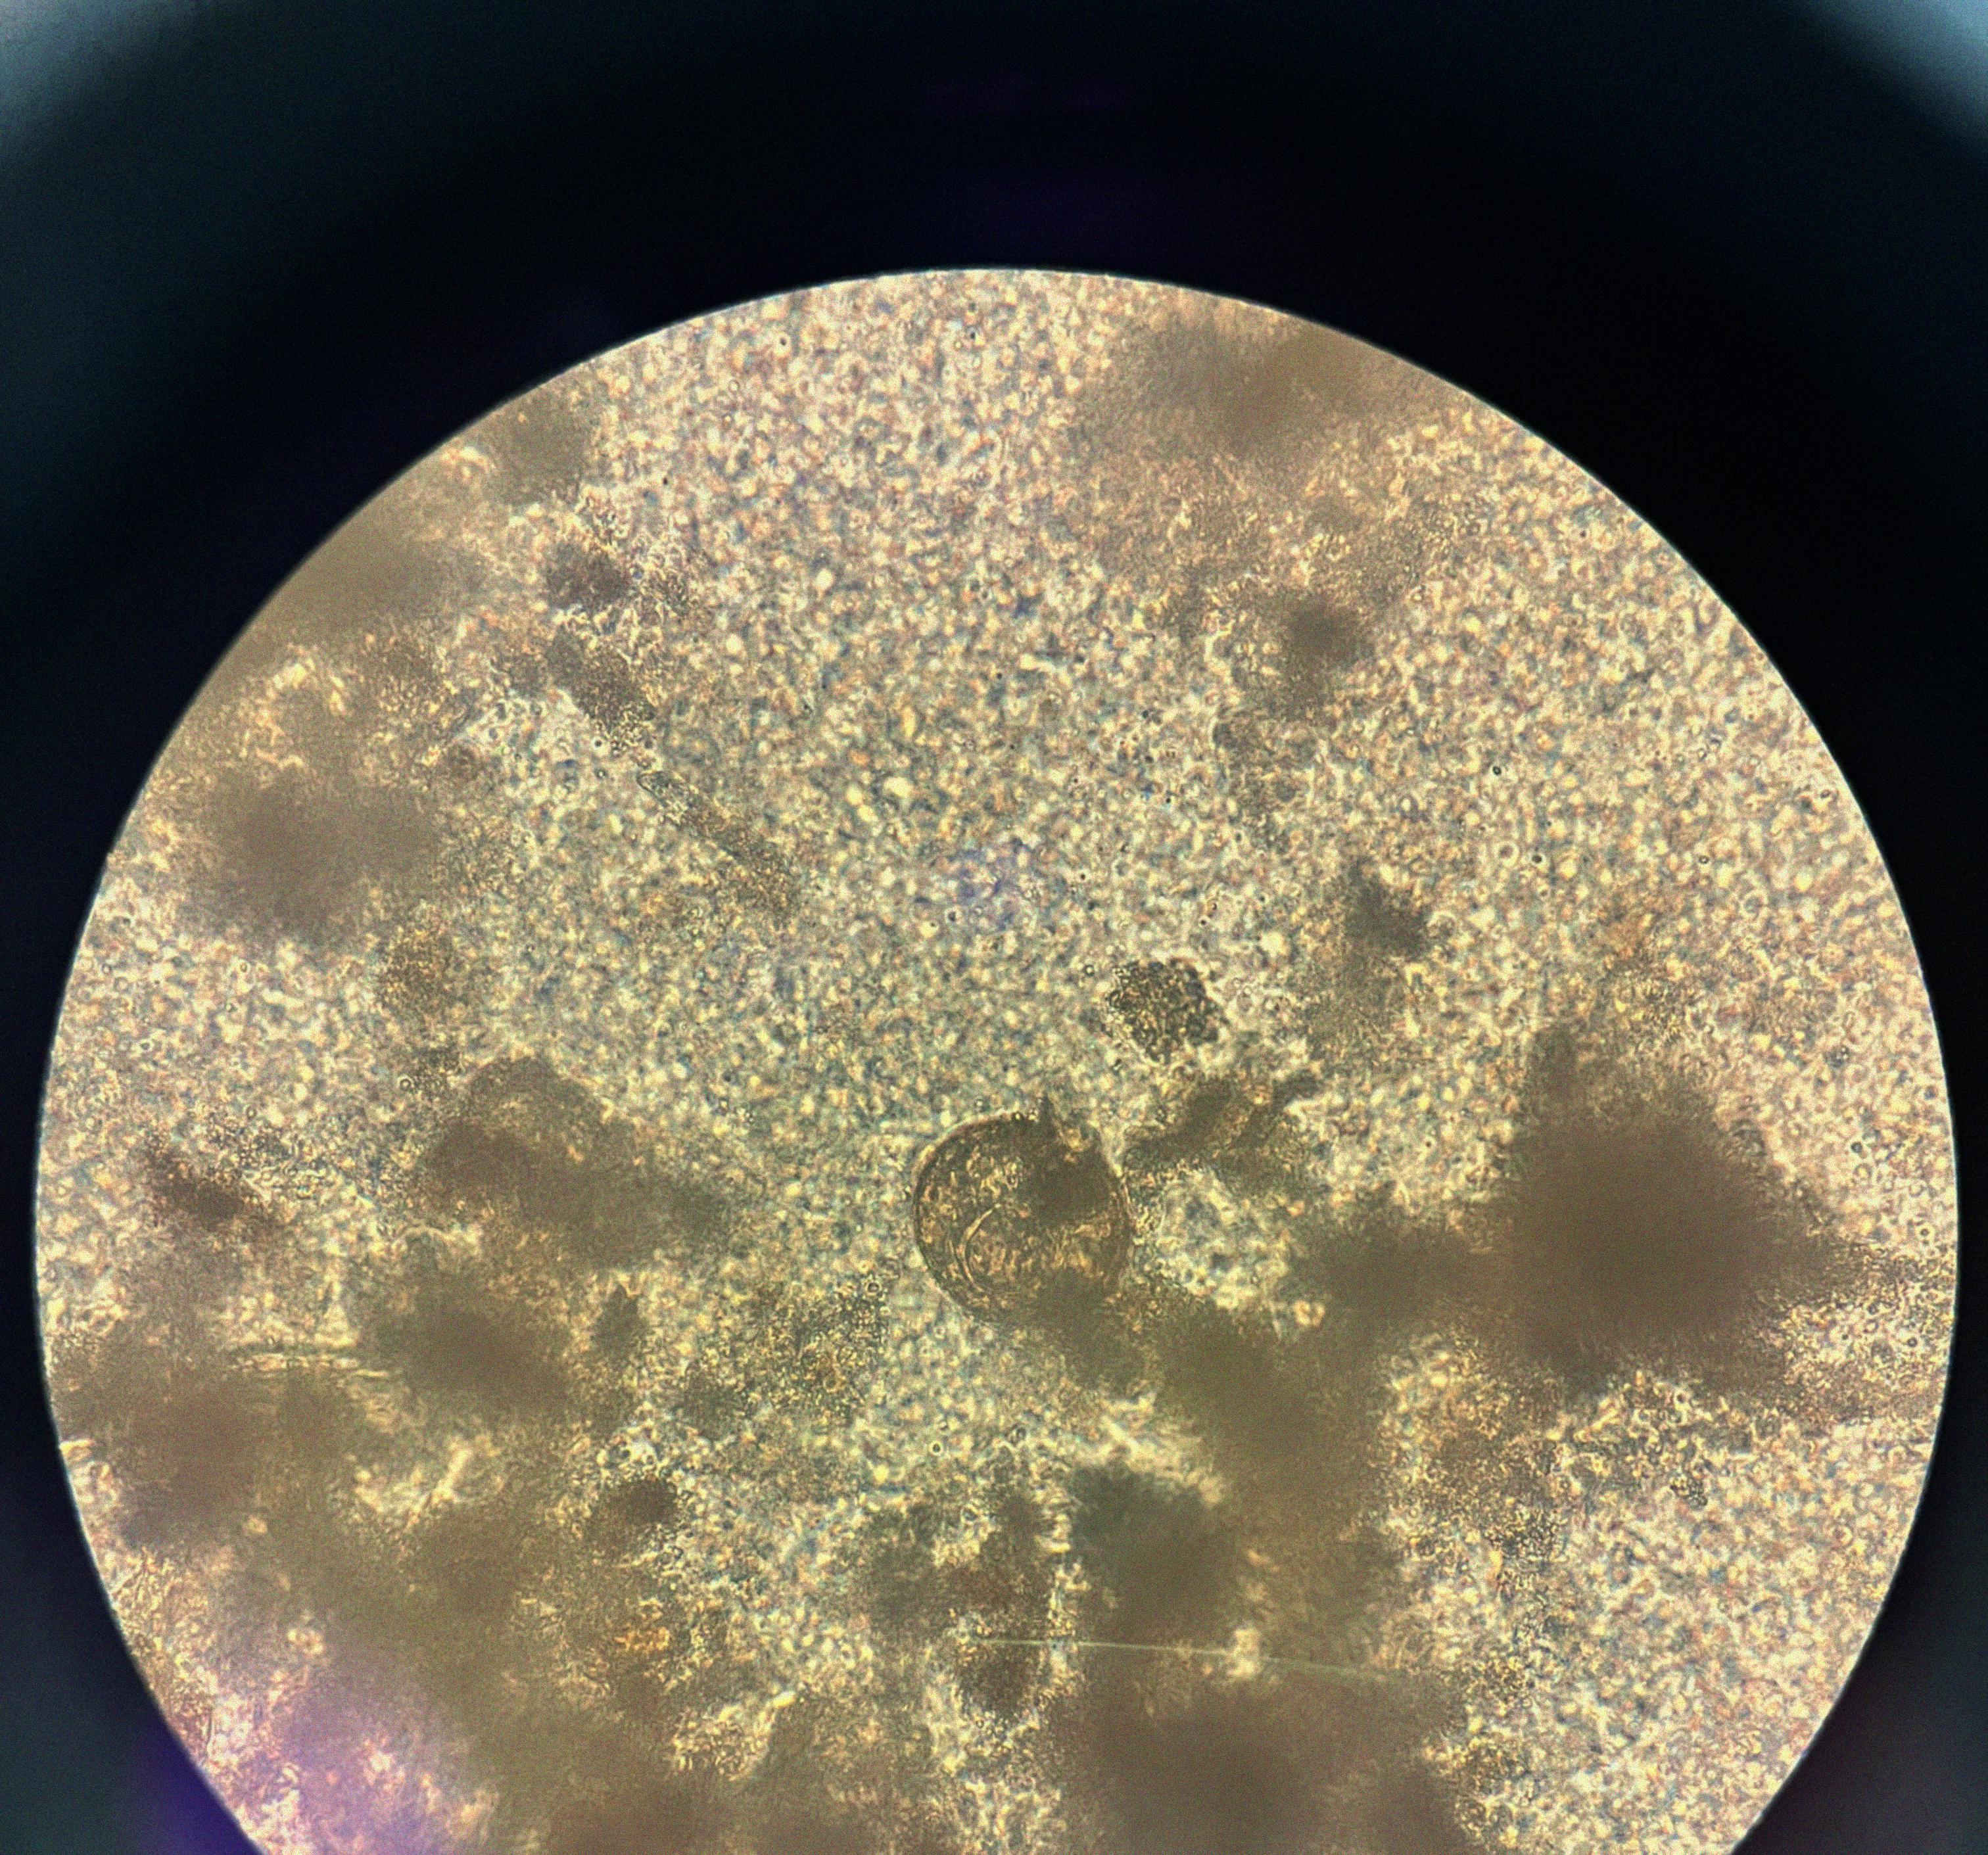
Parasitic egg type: Hymenolepis diminuta